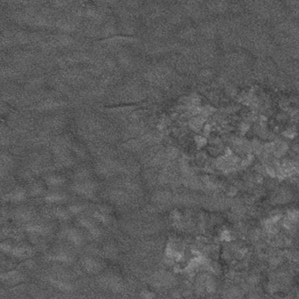
Label: frost